Question: I am working on processing video using OpenGL ES 2.0 on Android. The picture data is being pulled as YUV420P and I need to process them in RGBA in my OpenGL fragment shader somehow.
How do I convert the YUV420P data into RGBA? (Performance is key given it's video)
UPDATE: Got further thanks to Brad Larsson's answer but it doesn't look right.
UPDATE2: Duh, I was still using my RGBA fragment shader. Of course it looked wrong. Now I have another issue though. Let me dig further.
UPDATE3: OK, something is not going right here.

I am using this for the textures. Is this correct?
'''
glTexImage2D(GL_TEXTURE_2D, 0, GL_LUMINANCE, width, height, 0, GL_LUMINANCE, GL_UNSIGNED_BYTE, luminanceBuffer);
glTexImage2D(GL_TEXTURE_2D, 0, GL_LUMINANCE, width / 2, height / 2, 0, GL_LUMINANCE, GL_UNSIGNED_BYTE, chrominanceBuffer);
'''
UPDATE4: Using 'GL_LUMINANCE_ALPHA' sorted the interlacing problem but the picture is still corrupted BUT... I just learned that the problem lies in my byte buffer so marking this one as answered.
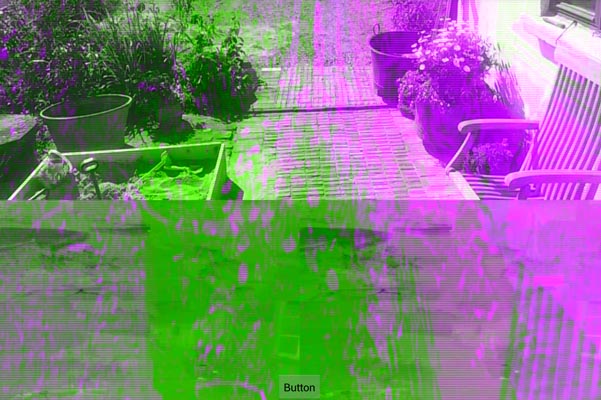
Answer: Apple has a couple of examples for iOS where they convert from YUV420 planar data to RGBA in an OpenGL ES 2.0 shader. While not specifically for Android, you should still be able to use this GLSL shader code to accomplish what you want.
This is what I use in a conversion fragment shader based on their example:
'''
varying highp vec2 textureCoordinate;
uniform sampler2D luminanceTexture;
uniform sampler2D chrominanceTexture;
void main()
{
mediump vec3 yuv;
lowp vec3 rgb;
yuv.x = texture2D(luminanceTexture, textureCoordinate).r;
yuv.yz = texture2D(chrominanceTexture, textureCoordinate).rg - vec2(0.5, 0.5);
// BT.601, which is the standard for SDTV is provided as a reference
/*
rgb = mat3( 1, 1, 1,
0, -.39465, 2.03211,
1.13983, -.58060, 0) * yuv;
*/
// Using BT.709 which is the standard for HDTV
rgb = mat3( 1, 1, 1,
0, -.21482, 2.12798,
1.28033, -.38059, 0) * yuv;
gl_FragColor = vec4(rgb, 1);
}
'''
'luminanceTexture' is the Y plane of your image as a texture, and 'chrominanceTexture' is the UV plane.
I believe the above is tuned for video range YUV, so you may need to adjust these values for full range YUV. This shader runs in a fraction of a millisecond for 1080p video frames on an iPhone 4S.